Question: In a project that I have added AFNetworking to I keep getting the build errors as in the image below.
I have tried the usual deleting the build/ folder and restarting xcode, removing and re-adding the framework, cleaning and building. I also tried adding the following code to my Project-Prefix.pch file:
'''
#ifdef __OBJC__
#import <UIKit/UIKit.h>
#import <Foundation/Foundation.h>
//START - ADDING IMPORT FOR ALL TARGETS DUE TO AFNETWORKING
#import <Cocoa/Cocoa.h>
#import <SystemConfiguration/SystemConfiguration.h>
#import <MobileCoreServices/MobileCoreServices.h>
//END
#endif
'''
But that doesn't seem to fix the issue either. I then tried removing AFNetworking from the project but it still gets this Lexical error when I try to build.

I've seen these compile errors before in XCode 4 and it was usually fixed by quitting xcode and deleting the build/ folder and then re-building the project. But this time it does not work.
I do not understand what the error refers to or how to fix it. It may not be caused by AFNetworking.
Can somebody help me figure this out?
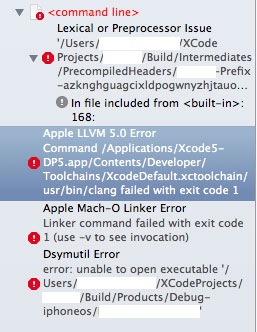
Answer: To fix this I had to edit the .pch file and add the following lines:
'''
#ifdef __OBJC__
#import <UIKit/UIKit.h>
#import <Foundation/Foundation.h>
#import <SystemConfiguration/SystemConfiguration.h>
#import <MobileCoreServices/MobileCoreServices.h>
#endif
'''
There's no referenced to this in the error message that was displayed so it was confusing and took ages to figure out. Hope it helps point somebody else with similar issue in the correct direction to solve their issue.